Question: I have a Labview VI that I intend to run from Matlab through ActiveX. It has one argument (that is, one Labview ), which is of type 1D numeric array.
The method used to call the VI from Matlab through ActiveX is detailed in a <URL>.
I am trying to set the value of this array control in Matlab before running the VI (that is, Matlab will pass an argument to the VI and then run it; no action is to be performed manually through the Labview interface).
Getting the value through the 'GetControlValue' method works fine (I get a nice Matlab array). However, when I try to set the value of this same control with 'SetControlValue' using the value returned by 'GetControlValue', the value of the control becomes empty (as evident from the value obtained by Matlab after using 'GetControlValue' again, and in Labview where the values of the control become grayed-out).
What is going wrong here exactly ?
See the screen capture below:

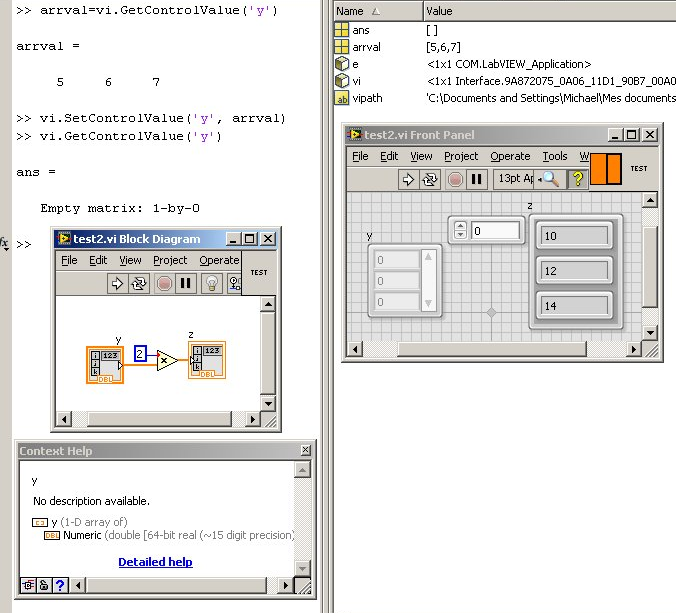
Answer: (Source: 0utlaw on the NI forum).
A useful workaround to this problem is to use a in Labview.
Matlab can then pass usual arrays, and Labview maps these Matlab arrays to the matrix. Works as expected with 2D arrays as well.